Field crop: maize
Growth stage: 2
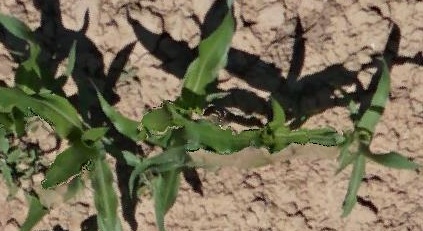
Species: maize